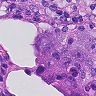
Metastatic tissue present: yes